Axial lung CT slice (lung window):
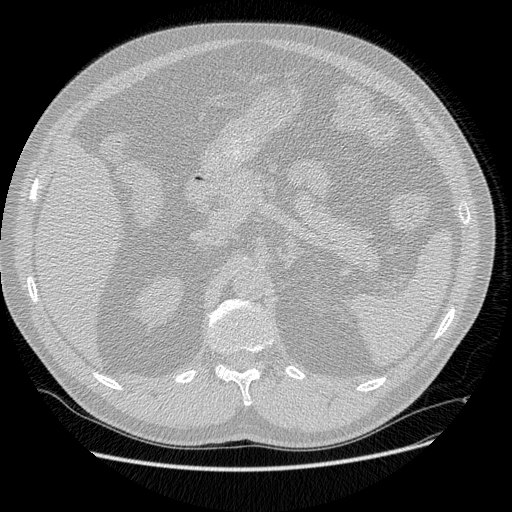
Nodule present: no